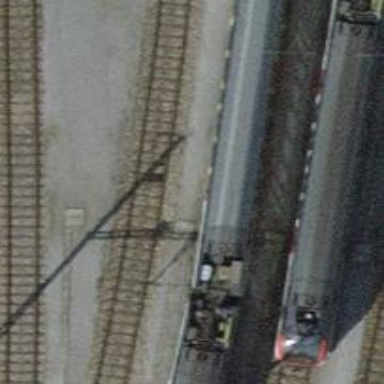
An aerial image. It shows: Railway siding with one electrified track and contact line.